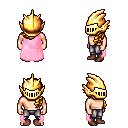
a pixel art fantasy rpg character, male body template, human, light skin, pink cape, metal pants, blonde left-swept hairstyle, gold helm, brown shoes, four views (front, back, left, right), 2x2 character sprite sheet, small pixel art, hard edges, no anti-aliasing